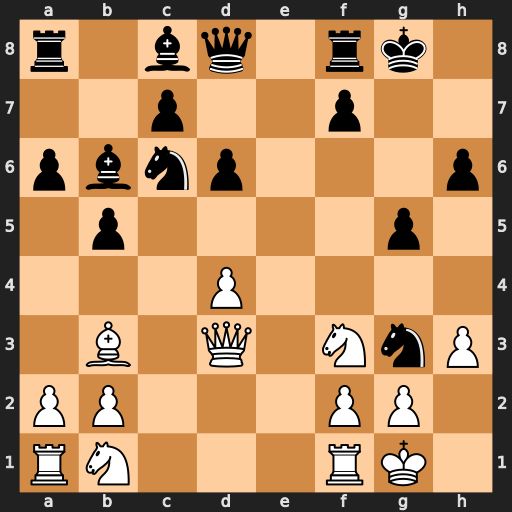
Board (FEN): r1bq1rk1/2p2p2/pbnp3p/1p4p1/3P4/1B1Q1NnP/PP3PP1/RN3RK1
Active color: w
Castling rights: -
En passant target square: -
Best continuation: Qg6+ Kh8 Qxh6+